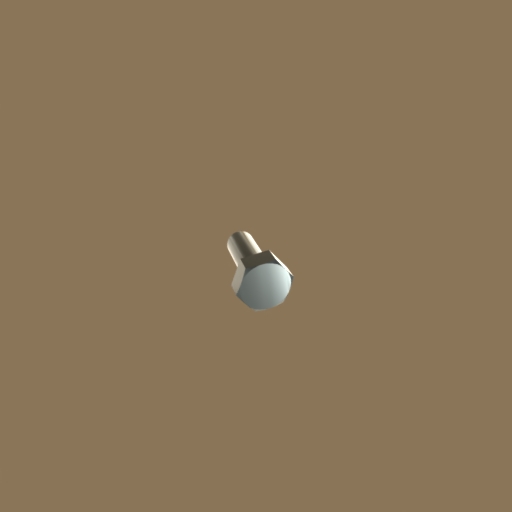
Label: bolt